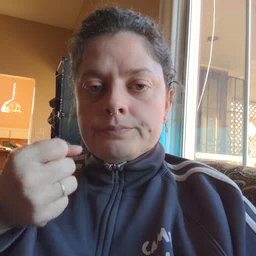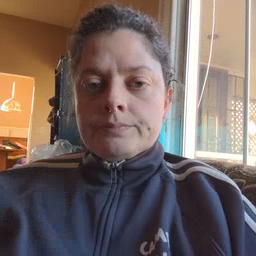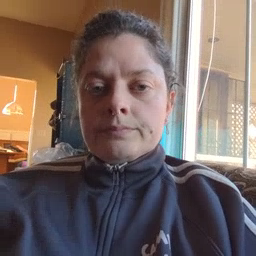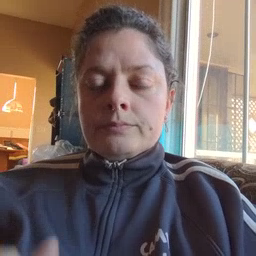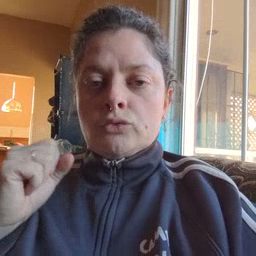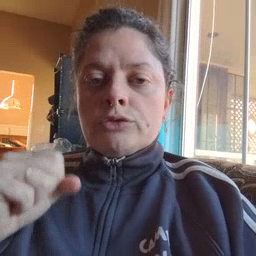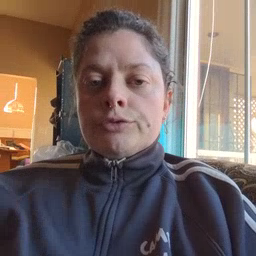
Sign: refrigerator